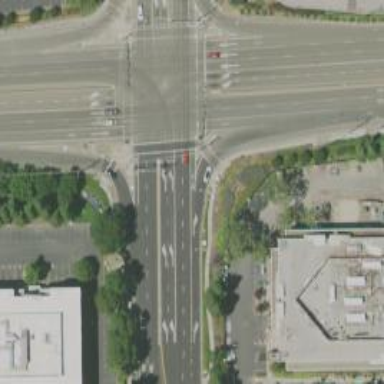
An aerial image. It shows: Solid stop line on the road marking.